Question: :
I use the SlikSVN command line client and Windows 8.1 machine. When I type 'svn update' in any folder, a message box appears that says, "There is no disk in the drive. Please insert a disk into drive F:" I cannot stop or explain why sliksvn pops up this message.
:

: Do you know what might cause this?
:
- - - - - - - - - -
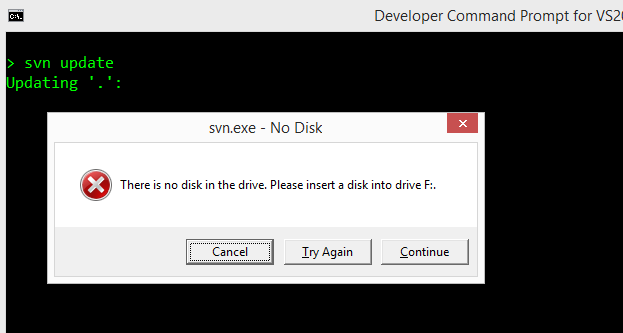
Answer: I just checked the <URL> again. On January 18, they uploaded a new version, 1.8.5-1. I did the following:
- - -
I no longer get the annoying popup message about drive F:.
As best I can tell, version 1.8.5-1 fixed the problem.